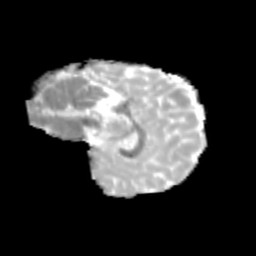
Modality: MD
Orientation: sagittal
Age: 11
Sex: female
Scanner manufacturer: siemens
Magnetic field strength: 3 T
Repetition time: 3.8 s
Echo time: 0.07 s